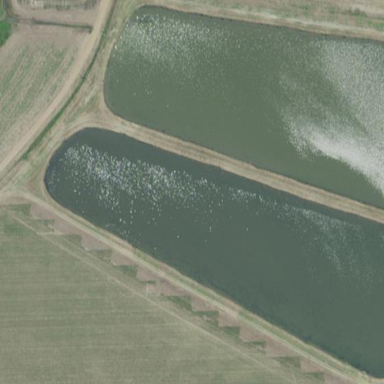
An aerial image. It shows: Aquaculture pond with natural water.